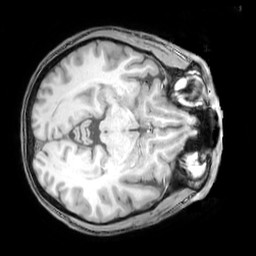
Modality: T1w
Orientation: axial
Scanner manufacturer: philips
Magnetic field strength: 3 T
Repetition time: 0.008166 s
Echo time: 0.003737 s